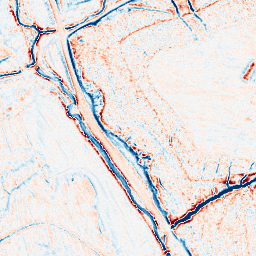
Category: edge_preserving
Decomposition family: anisotropic_diffusion
Decomposition parameters: iterations: 10
kappa: 50
gamma: 0.2
Upsampling method: quintic
Upsampling parameters: scale: 2
Upsampling scale: 2